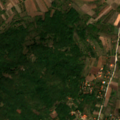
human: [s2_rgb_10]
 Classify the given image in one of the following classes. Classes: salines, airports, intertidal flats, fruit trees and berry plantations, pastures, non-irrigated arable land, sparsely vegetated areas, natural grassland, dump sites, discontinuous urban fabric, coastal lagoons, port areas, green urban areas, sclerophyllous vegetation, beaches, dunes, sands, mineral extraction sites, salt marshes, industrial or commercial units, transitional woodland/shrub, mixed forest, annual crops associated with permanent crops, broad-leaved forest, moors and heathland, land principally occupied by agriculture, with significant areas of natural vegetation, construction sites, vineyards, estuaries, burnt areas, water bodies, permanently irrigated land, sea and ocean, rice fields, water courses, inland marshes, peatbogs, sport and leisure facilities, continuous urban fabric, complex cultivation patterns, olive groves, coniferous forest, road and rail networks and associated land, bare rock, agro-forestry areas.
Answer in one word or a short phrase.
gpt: non-irrigated arable land, complex cultivation patterns, land principally occupied by agriculture, with significant areas of natural vegetation, broad-leaved forest, transitional woodland/shrub